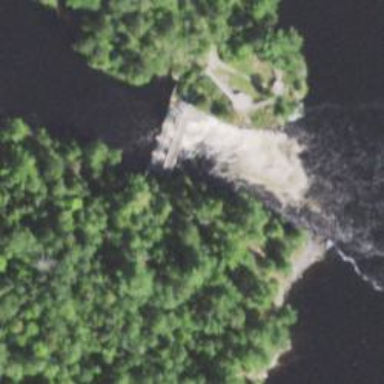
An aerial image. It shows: Dam across waterway.